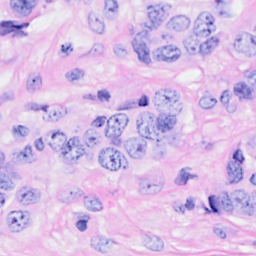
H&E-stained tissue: Breast